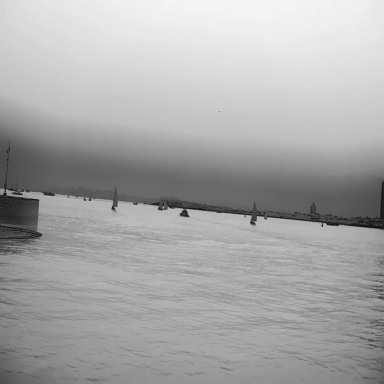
There is a canoe in the infrared image.